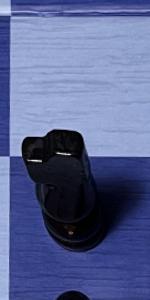
Label: Knight_Black